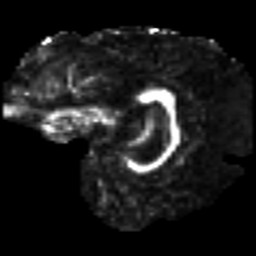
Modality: FA
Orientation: sagittal
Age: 34
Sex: female
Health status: ill
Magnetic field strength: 3 T
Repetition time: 9 s
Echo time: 0.093 s